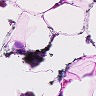
Metastatic tissue present: no